Current action and preconditions to check: trajectory_clear

Your task: For each precondition in the list above, predict whether it will hold at this action.

Consider the current scene as observed from the mobile robot's camera, and analyze the predicted future states of all dynamic agents (e.g., people, animals, vehicles, or any moving entities) within the NEXT SECOND.

IMPORTANT: Only answer "very likely" if you are absolutely certain—based on strong, clear evidence—that a dynamic agent will violate the precondition in the predicted future state. Do NOT answer "very likely" for unlikely, ambiguous, or low-probability risks.

Ask yourself for each precondition: Is there a high probability, with clear and convincing evidence, that the predicted future states of any dynamic agent will interfere with the predicted future state of the currently executing action within the NEXT SECOND, causing that precondition to fail?

Assess the risk level based on these predictions. Use "likely" or "very likely" if motions create a clear risk of interference.

Use "neutral" or "improbable" if agents are nearby but their predicted paths are clearly diverging or non-conflicting.

Failure Risk Categories: "very improbable", "improbable", "neutral", "likely", "very likely"

Answer Format: Output ONLY the probability_of_failure value from these categories: "very improbable", "improbable", "neutral", "likely", "very likely"

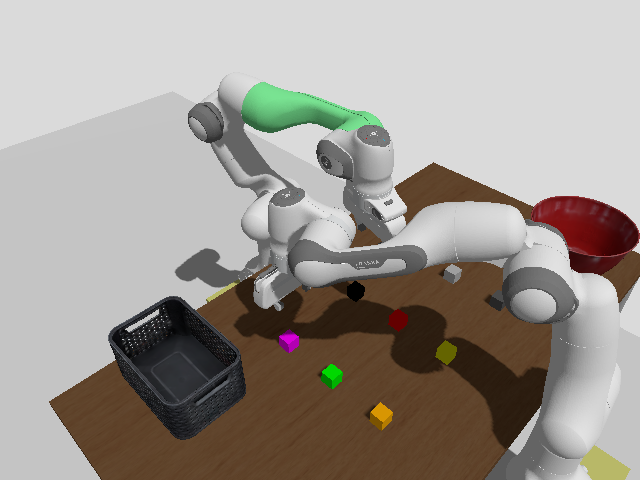

Answer: improbable